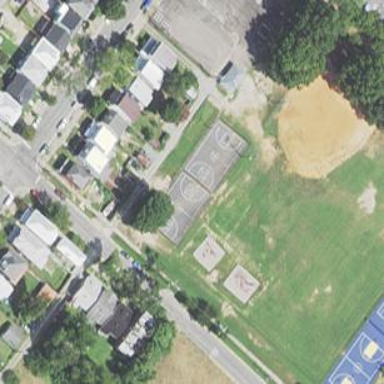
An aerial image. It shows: Asphalt basketball court on pitch.